Question: I am creating relative layout,but I have transparency problem.
Screenshot from simulator:

Why Button is transparent ? This is my xml:
'''
<?xml version="1.0" encoding="utf-8"?>
<RelativeLayout xmlns:android="http://schemas.android.com/apk/res/android"
android:layout_width="match_parent"
android:layout_height="match_parent"
android:orientation="vertical" >
<TextView
android:id="@+id/textView1"
android:layout_width="wrap_content"
android:layout_height="wrap_content"
android:layout_alignParentLeft="true"
android:layout_alignParentTop="true"
android:layout_marginLeft="34dp"
android:layout_marginTop="41dp"
android:text="TextView" />
<Button
android:id="@+id/button1"
android:layout_width="wrap_content"
android:layout_height="wrap_content"
android:layout_alignRight="@+id/textView1"
android:layout_alignTop="@+id/textView1"
android:text="Button" />
</RelativeLayout>
'''
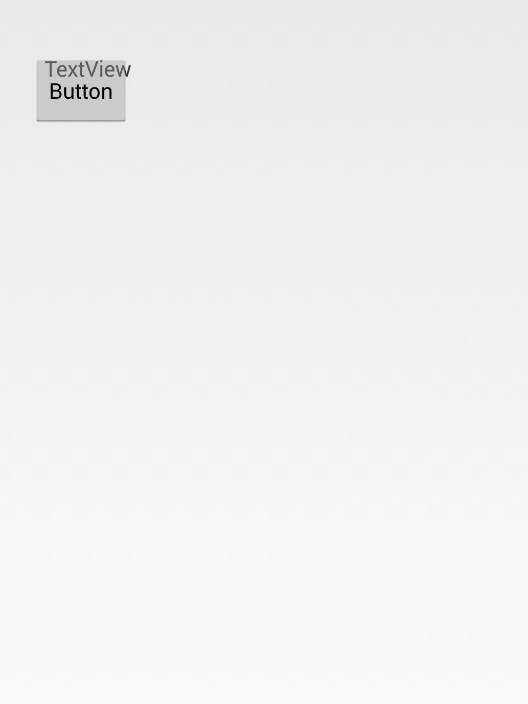
Answer: > Why Button is transparent ?
Because the default background drawable for a button is semitransparent. If you want to change that, set another drawable as the 'android:background' of the button.
Why the 'TextView' and 'Button' are laid on top of each other because the 'layout_align...' attributes align the corresponding edges of the two views.